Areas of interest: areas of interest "Jinlong Holiday Hotel (Chengdu Twin Towers Financial City Branch)"
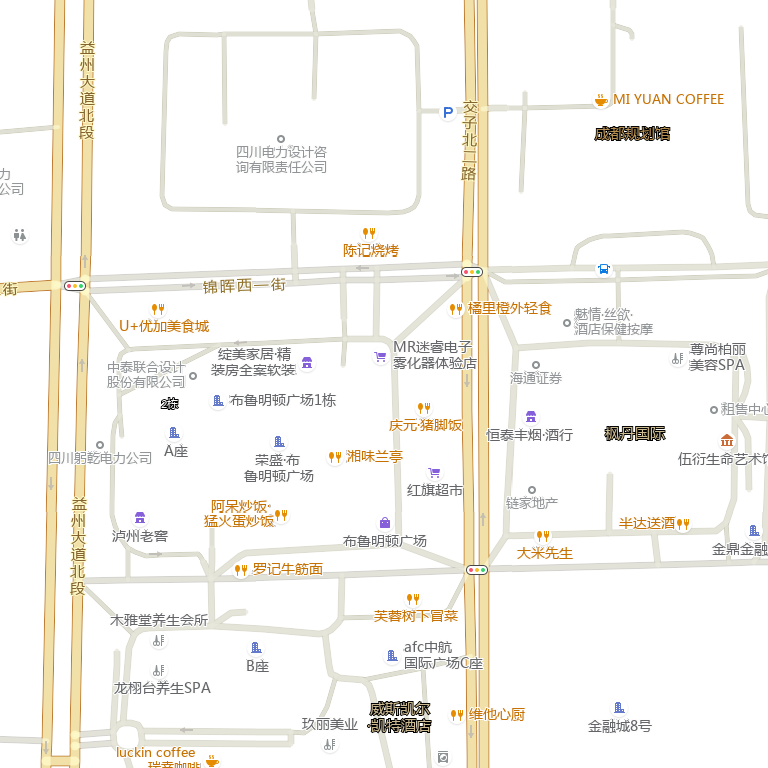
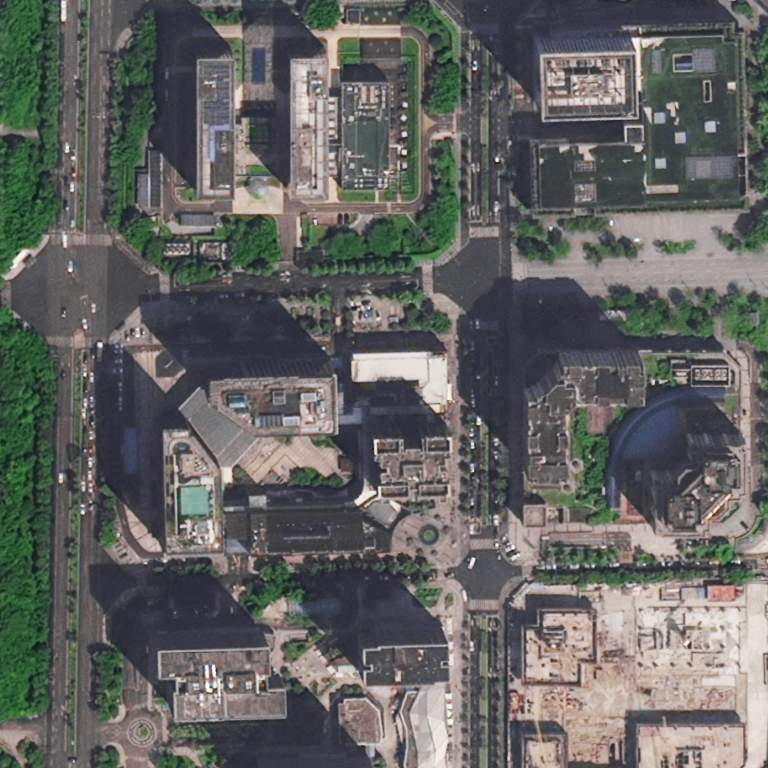